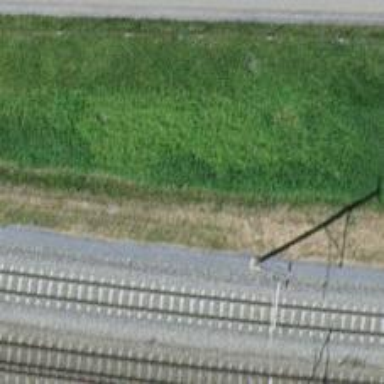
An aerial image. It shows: Power pole.